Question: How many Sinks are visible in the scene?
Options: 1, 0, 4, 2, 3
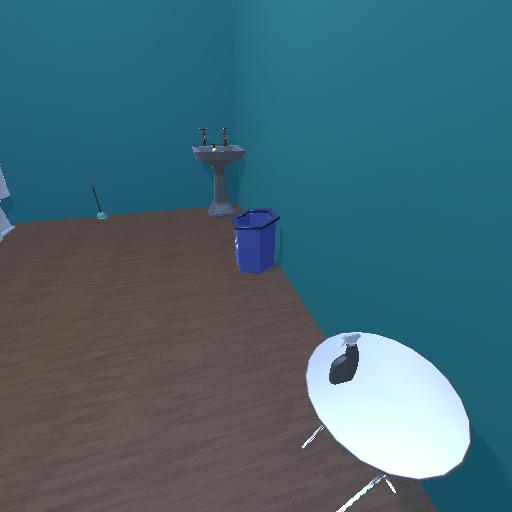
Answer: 1